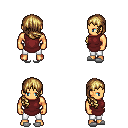
a pixel art fantasy rpg character, male body template, human, tanned skin, maroon tunic, white pants, blonde right-swept hairstyle, white slippers, four views (front, back, left, right), 2x2 character sprite sheet, small pixel art, hard edges, no anti-aliasing